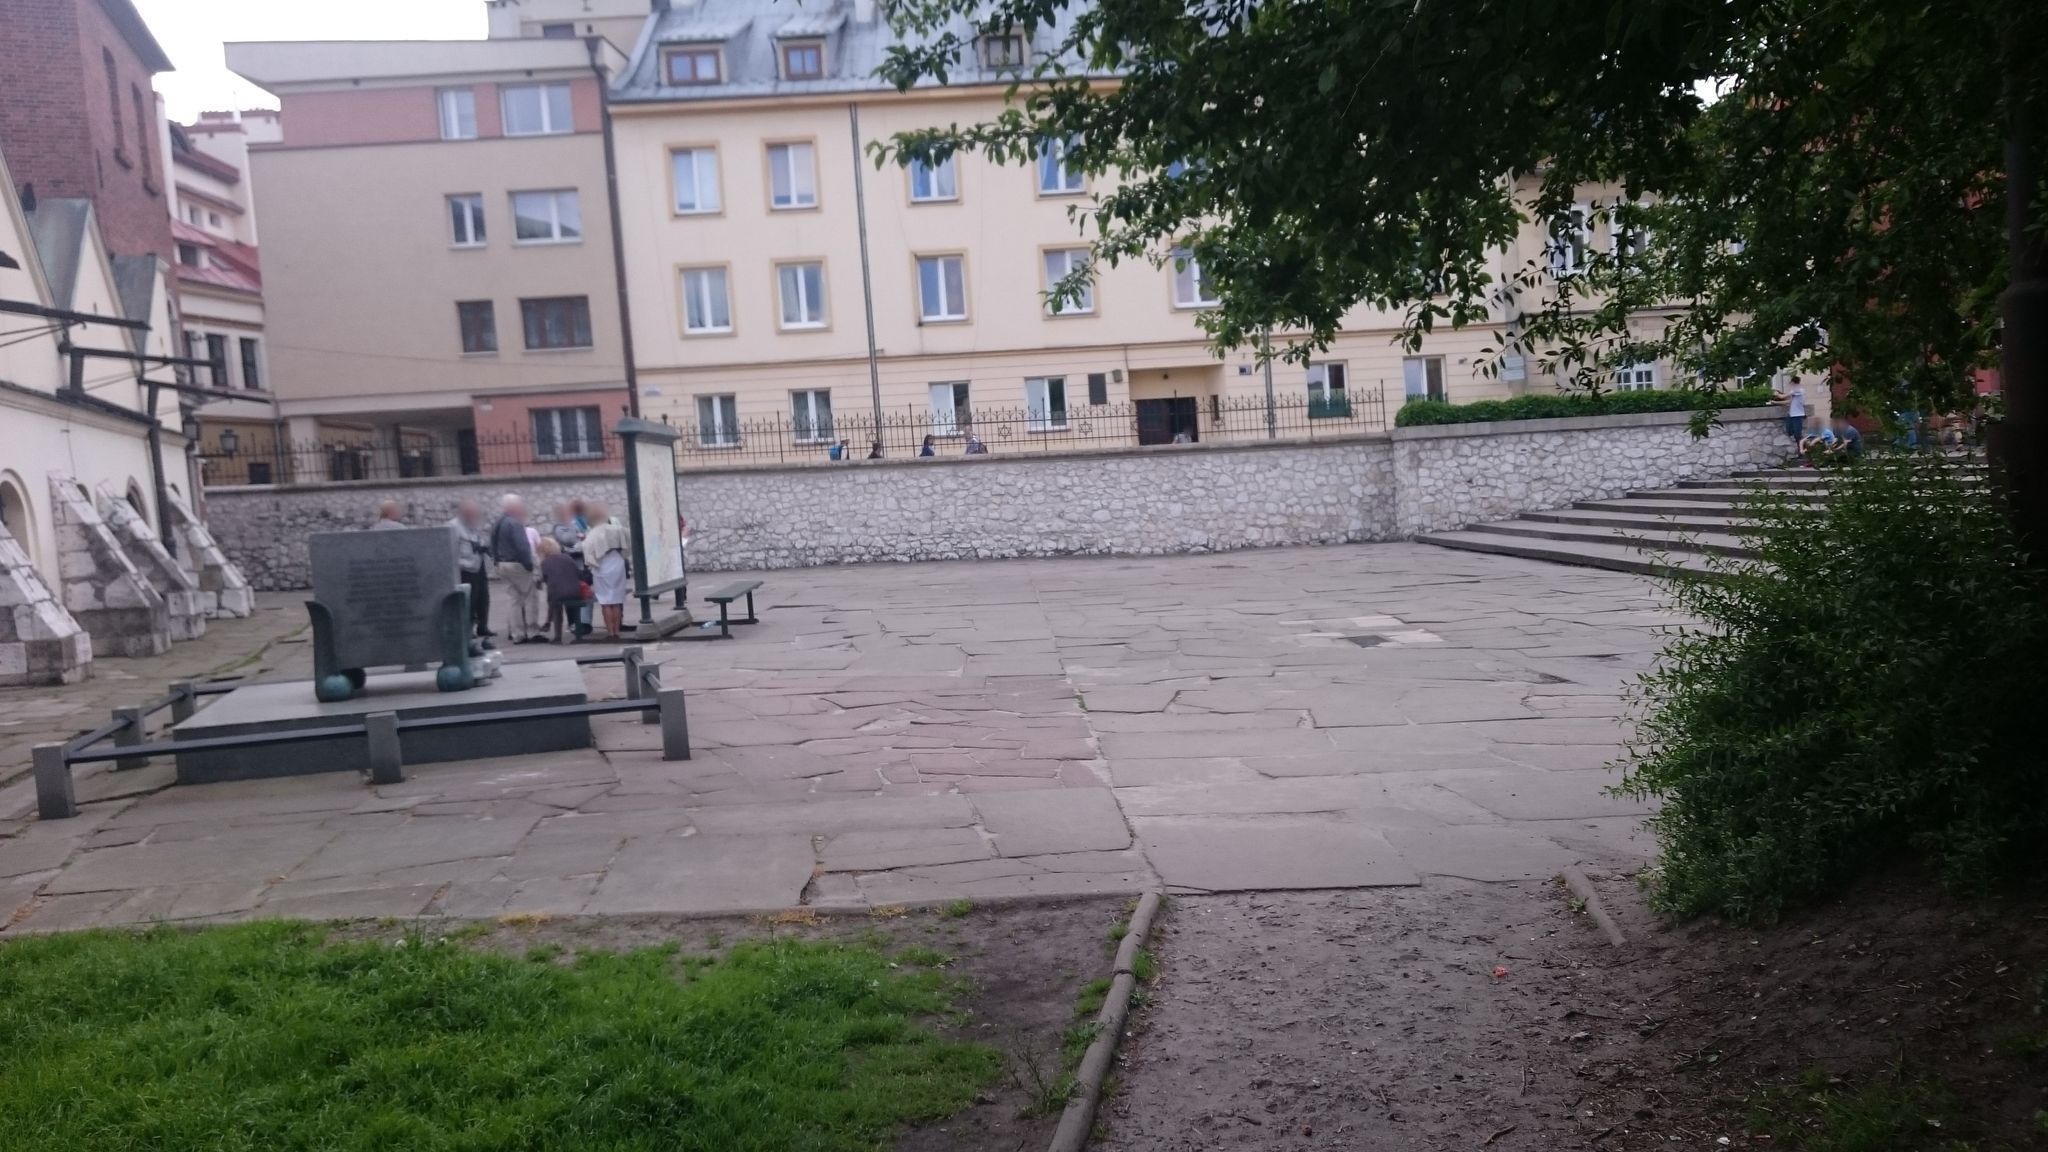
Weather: clear
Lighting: day
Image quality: good
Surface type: walking surface
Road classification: footway, path, steps
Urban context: urban centre
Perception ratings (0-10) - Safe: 5.32, Lively: 8.98, Beautiful: 6.39, Boring: 6.63, Depressing: 2.2, Wealthy: 8.67